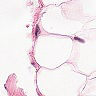
Metastatic tissue present: no